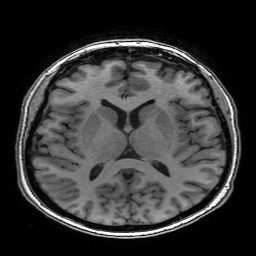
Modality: T1w
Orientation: coronal
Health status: healthy
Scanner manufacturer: philips
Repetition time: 0.007616 s
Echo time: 0.00351 s